Interaction volume radius: 5 \u00c5
Interaction volume height: 10 \u00c5
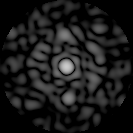
Disorder parameter: 0.7882